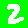
Digit: 2